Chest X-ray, PA view. Patient: 32 years old, sex F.
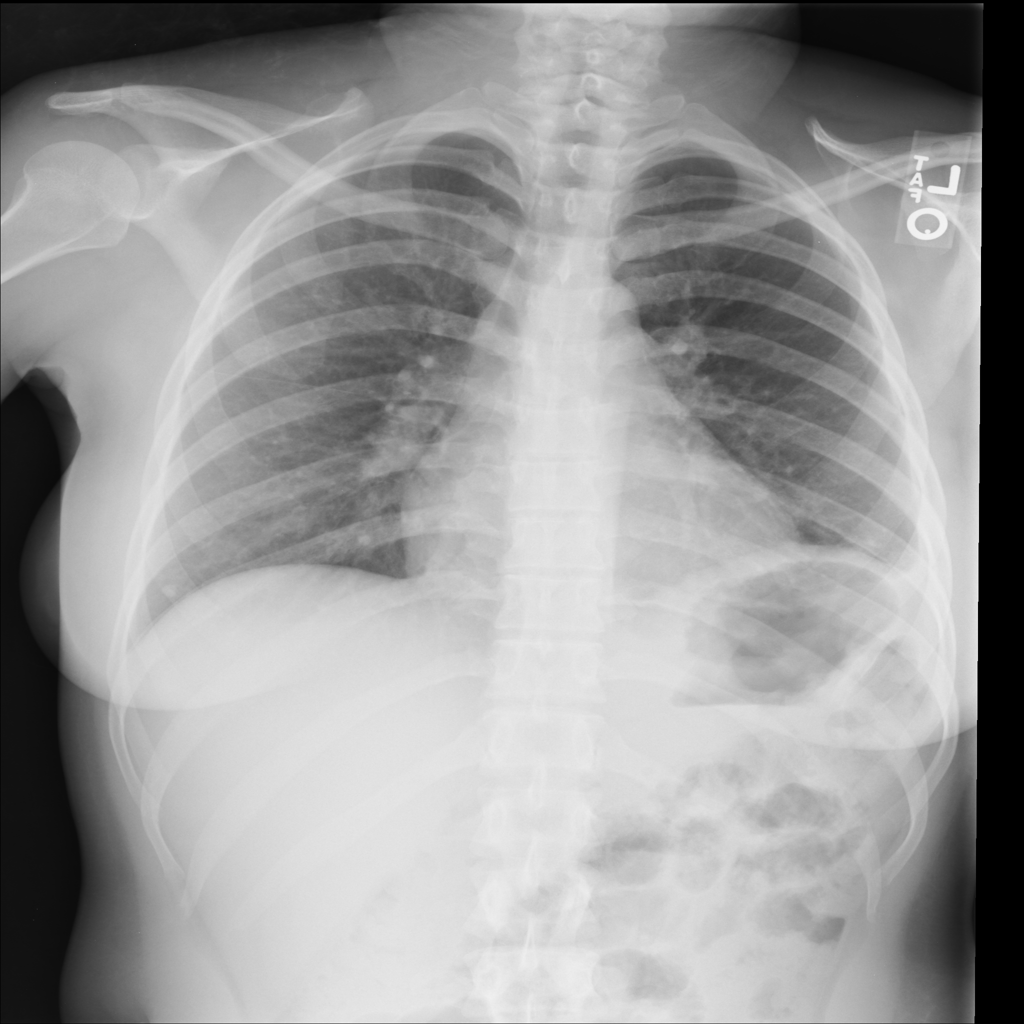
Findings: Pleural_Thickening